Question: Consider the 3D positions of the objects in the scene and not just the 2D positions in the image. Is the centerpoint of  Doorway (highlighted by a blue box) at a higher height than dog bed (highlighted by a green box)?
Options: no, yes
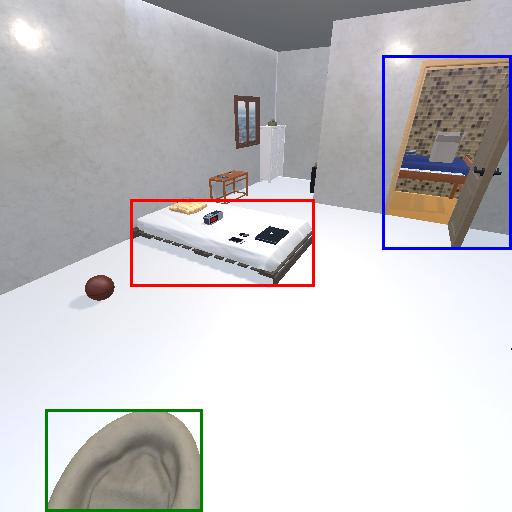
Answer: no